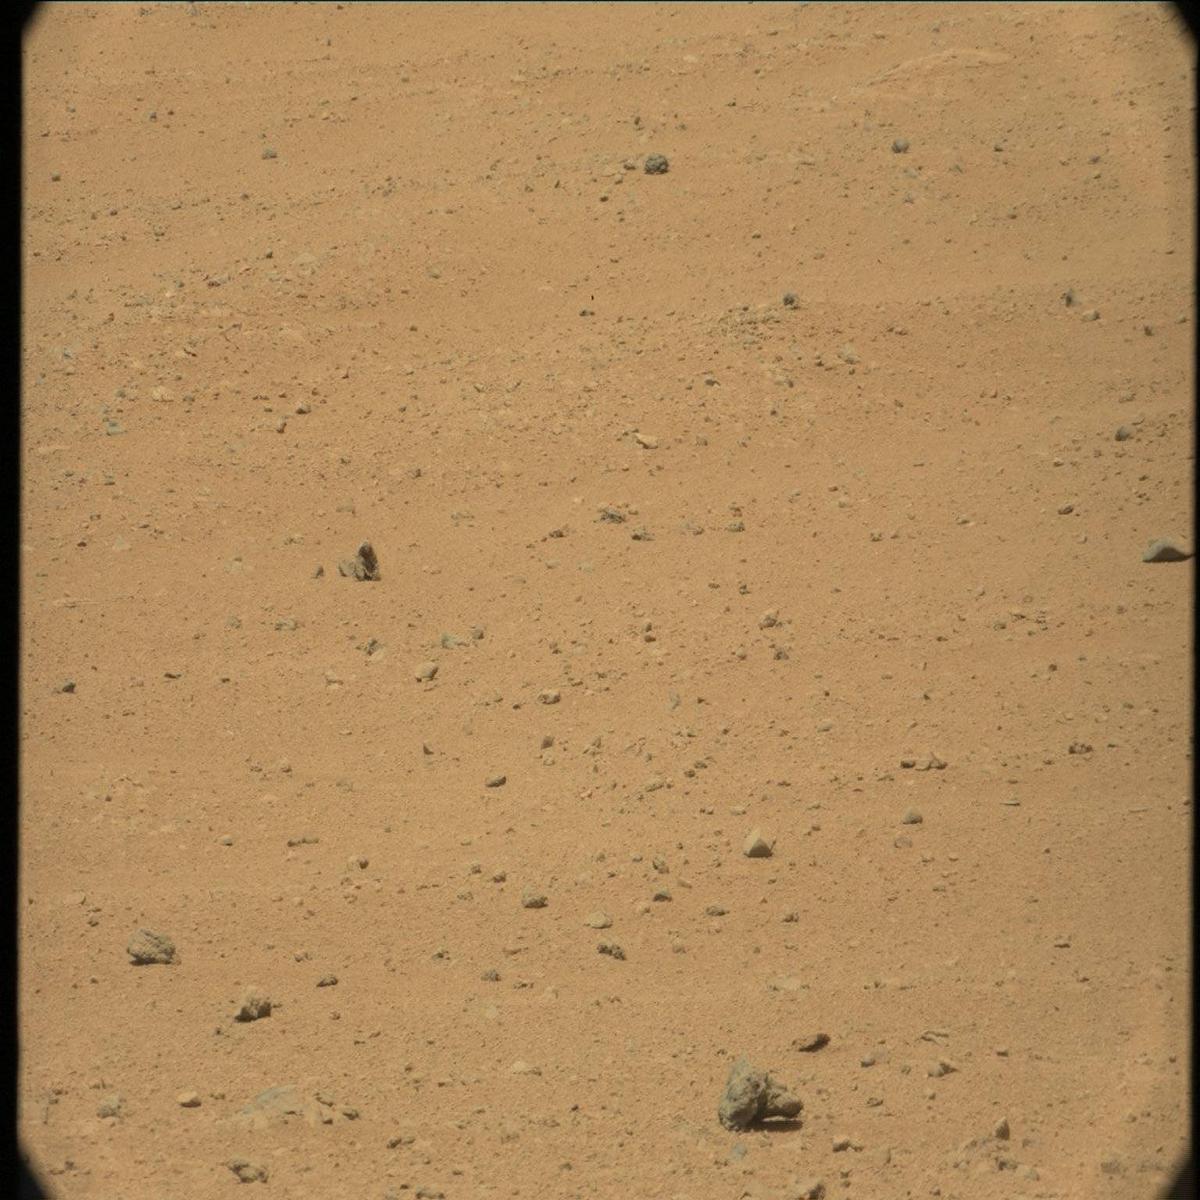
Terrain classes present: Bedrock, Rock, Sand / Soil